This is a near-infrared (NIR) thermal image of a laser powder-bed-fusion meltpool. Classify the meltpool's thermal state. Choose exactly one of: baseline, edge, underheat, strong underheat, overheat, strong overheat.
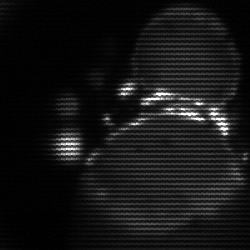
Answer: edge